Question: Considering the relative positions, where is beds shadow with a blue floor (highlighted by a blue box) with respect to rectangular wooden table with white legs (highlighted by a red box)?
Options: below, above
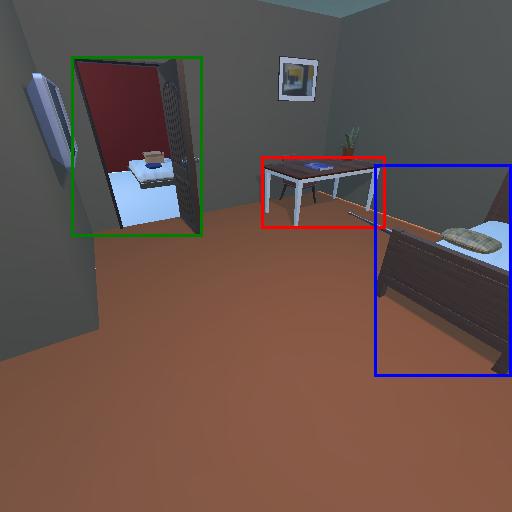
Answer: below